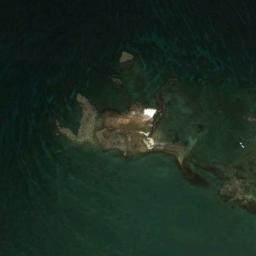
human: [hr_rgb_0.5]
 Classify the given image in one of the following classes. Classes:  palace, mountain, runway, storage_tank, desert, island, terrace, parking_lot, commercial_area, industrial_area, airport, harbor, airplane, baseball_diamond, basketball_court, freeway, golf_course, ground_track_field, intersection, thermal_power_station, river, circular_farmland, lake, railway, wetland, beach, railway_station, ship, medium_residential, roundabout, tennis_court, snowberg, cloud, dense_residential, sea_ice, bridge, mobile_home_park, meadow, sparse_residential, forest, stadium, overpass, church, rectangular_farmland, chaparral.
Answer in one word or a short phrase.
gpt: island